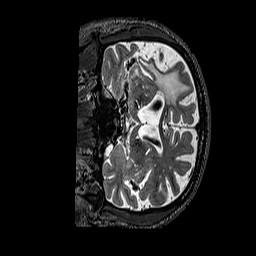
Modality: T2w
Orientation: coronal
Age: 68
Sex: male
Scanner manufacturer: siemens
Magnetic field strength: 3 T
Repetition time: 3.2 s
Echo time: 0.567 s